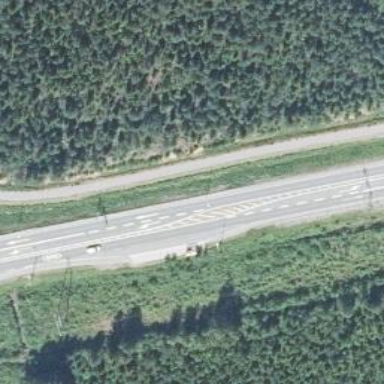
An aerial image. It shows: Asphalt road classified as trunk highway.